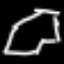
Label: octagon